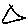
Label: triangle